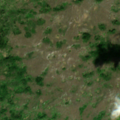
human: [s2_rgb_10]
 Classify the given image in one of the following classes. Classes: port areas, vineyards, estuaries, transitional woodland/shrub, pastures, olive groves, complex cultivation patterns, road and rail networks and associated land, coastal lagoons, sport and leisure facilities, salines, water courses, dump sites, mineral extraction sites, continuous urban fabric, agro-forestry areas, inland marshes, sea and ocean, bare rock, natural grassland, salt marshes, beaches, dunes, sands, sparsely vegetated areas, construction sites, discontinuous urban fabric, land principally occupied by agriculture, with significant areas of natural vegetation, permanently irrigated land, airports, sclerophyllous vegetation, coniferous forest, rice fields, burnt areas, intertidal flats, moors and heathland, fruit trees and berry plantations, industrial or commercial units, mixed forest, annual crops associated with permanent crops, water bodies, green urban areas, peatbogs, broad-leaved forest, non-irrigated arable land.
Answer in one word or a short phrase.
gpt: broad-leaved forest, natural grassland, transitional woodland/shrub